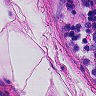
Metastatic tissue present: no